Question: I'm trying to have these two colors for the ListGroup items in my list: #E1E1E1 and #C2C2C2. The first for the even items and the other for the odd ones. It's 'partially' working. When the activity that opens the list is opened, I get the correct result but of the list. If I scroll down, the backgrounds are all of the default color. If I scroll down and flip my phone into landscape mode, the activity gets created again and, again, I get the correct result only for the visible part of the list. I hope someone can help me a bit :)
EDIT:
what you see as white in the image is gray15p. The darker is gray30p which is the default in the XML. android:background="@color/gray30p". If I use, if-else it does work, but I can't understand why the gray15p (looks like white) is not being applied using the IF alone.
Here's how it looks:

In my expandable List Adapter:
'''
@Override
public View getGroupView(int groupPosition, boolean isExpanded,
View convertView, ViewGroup parent) {
String headerTitle = (String) getGroup(groupPosition);
if (convertView == null) {
LayoutInflater infalInflater = (LayoutInflater) this._context
.getSystemService(Context.LAYOUT_INFLATER_SERVICE);
convertView = infalInflater.inflate(R.layout.list_group, null);
}
...
...
//set background color in odd items
if(groupPosition%2==0){
LinearLayout groupLayout=(LinearLayout)convertView.findViewById(R.id.groupLinearLayout);
groupLayout.setBackgroundResource(R.color.gray15p);
}
return convertView;
'''
and the layout file list_group.xml
'''
<?xml version="1.0" encoding="utf-8"?>
<LinearLayout xmlns:android="http://schemas.android.com/apk/res/android"
android:id="@+id/groupLinearLayout"
android:layout_width="match_parent"
android:layout_height="match_parent"
android:background="@color/gray30p"
android:orientation="horizontal" >
<!-- android:padding="8dp"
android:background="#000000"> -->
<ImageView
android:id="@+id/lblListHeaderImage"
android:layout_width="90dp"
android:layout_height="90dp"
android:paddingLeft="?android:attr/expandableListPreferredItemPaddingLeft"
android:paddingTop="1dp"
android:paddingBottom="1dp"
android:src="@drawable/defaultimg"
android:scaleType="fitCenter"
android:contentDescription="@string/app_name"/>
<!--level 1 of expandable list -->
<TextView
android:id="@+id/lblListHeader"
android:layout_width="wrap_content"
android:layout_height="90dp"
android:paddingLeft="10dp"
android:textSize="22sp"
android:paddingTop="5dp"
android:paddingBottom="5dp"
android:gravity="center"
android:textColor="#000000" />
</LinearLayout>
'''
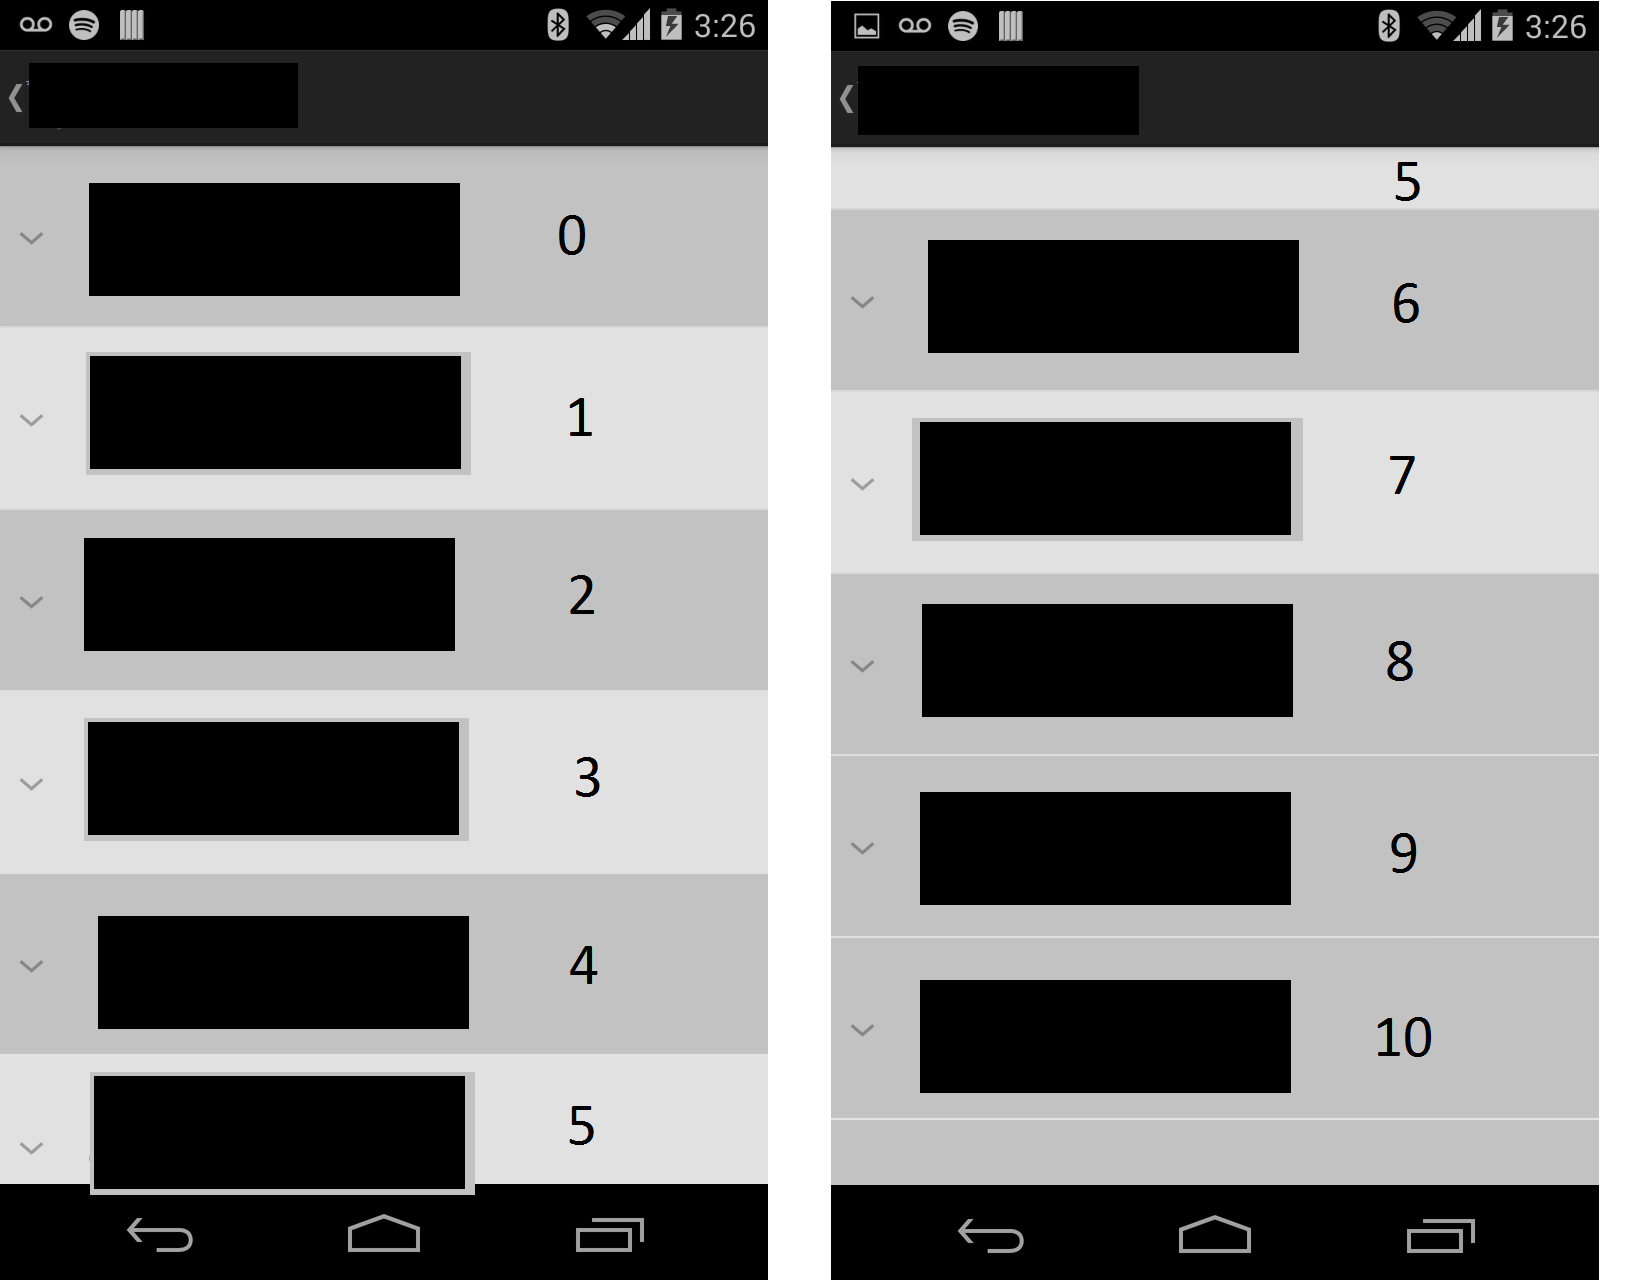
Answer: I think whats missing is to set the color for the even items. The Problem is that you adapter loads the layout with the white background and changes it for the odd items to grey, but when you scroll down, the views gets reused. What happen is that your views background is already set to grey.
just adjust your code to something like that
'''
//set background color in odd items
LinearLayout groupLayout=(LinearLayout)convertView.findViewById(R.id.groupLinearLayout)
if(groupPosition%2==0){
groupLayout.setBackgroundResource(R.color.gray15p);
} else {
groupLayout.setBackgroundResource(R.color.gray30p); // <-- important part.
}
'''